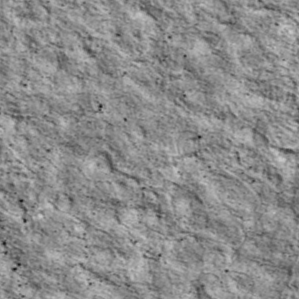
Label: non_frost